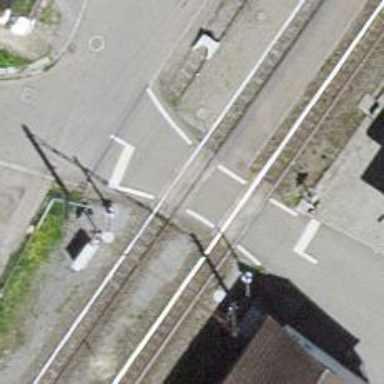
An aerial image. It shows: Level crossing at the railway with full barrier.